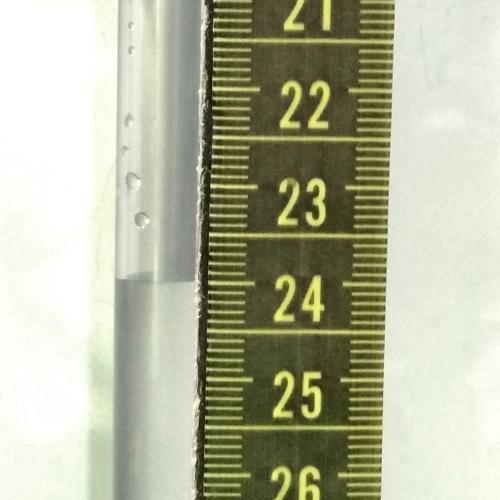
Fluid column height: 24.0 cm